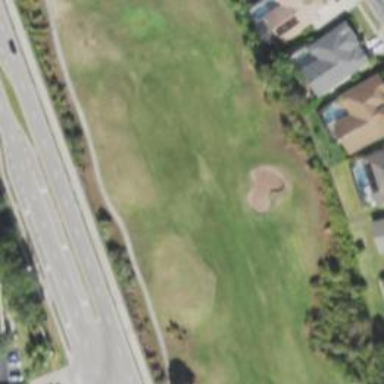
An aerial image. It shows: View of golf hole.